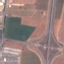
Label: Highway